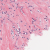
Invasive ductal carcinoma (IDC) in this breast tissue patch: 0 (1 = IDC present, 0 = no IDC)